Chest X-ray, PA view. Patient: 36 years old, sex M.
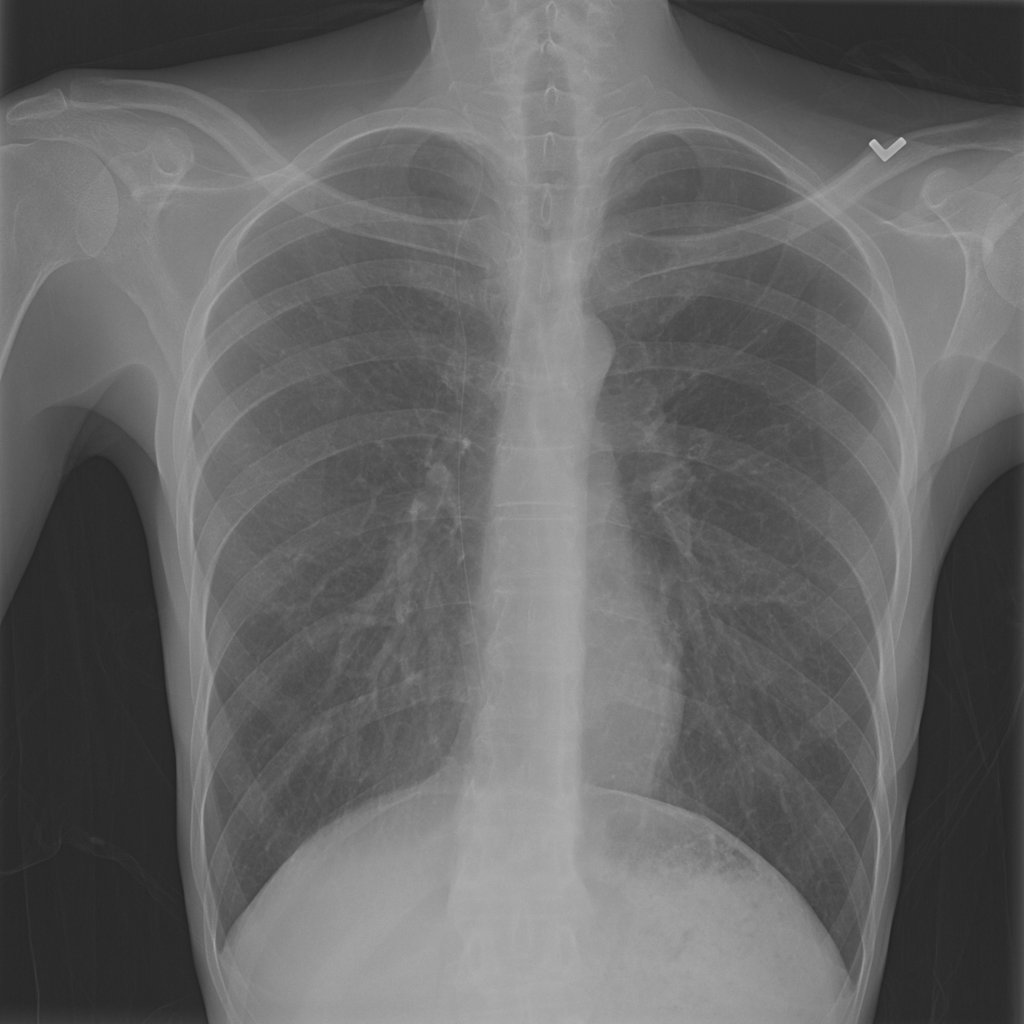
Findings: No Finding